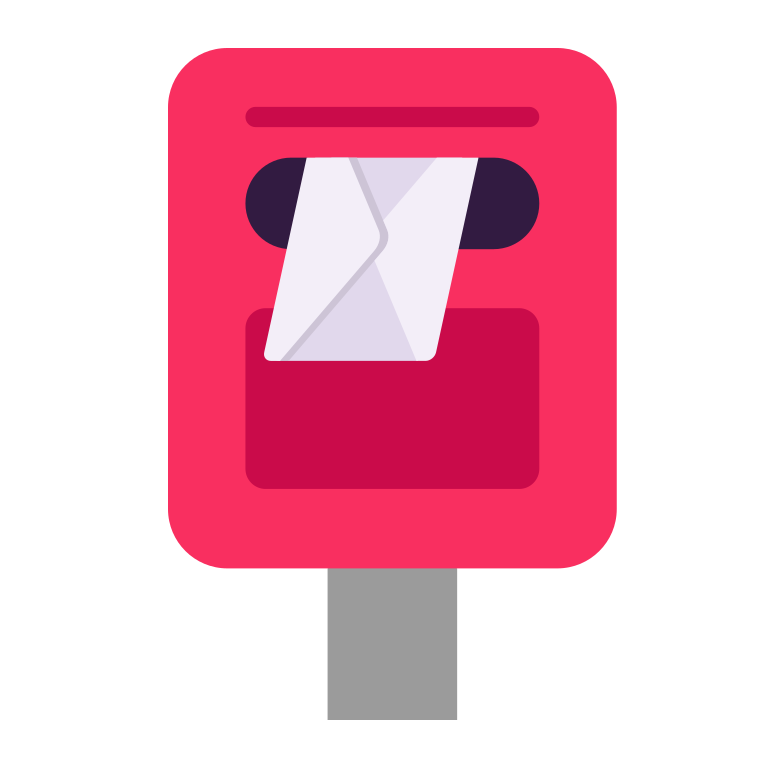
postbox flat